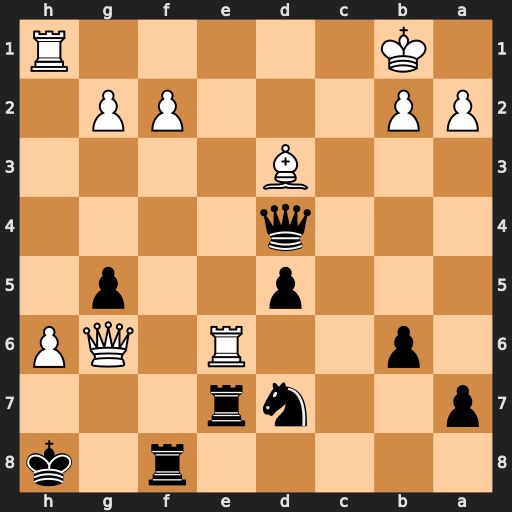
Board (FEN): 5r1k/p2nr3/1p2R1QP/3p2p1/3q4/3B4/PP3PP1/1K5R
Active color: b
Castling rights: -
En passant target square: -
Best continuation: Rxf2 Bc2 Nf8 Rxe7 Nxg6